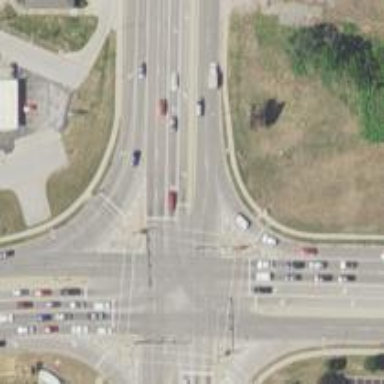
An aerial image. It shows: Footway that serves as traffic island.